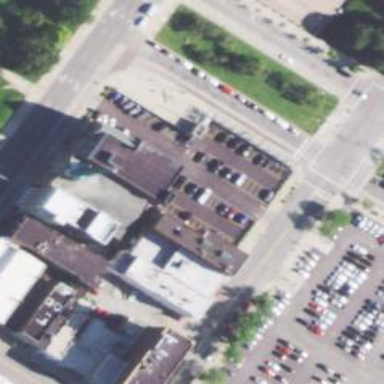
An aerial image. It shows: Bus station.